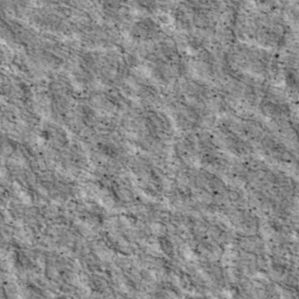
Label: non_frost